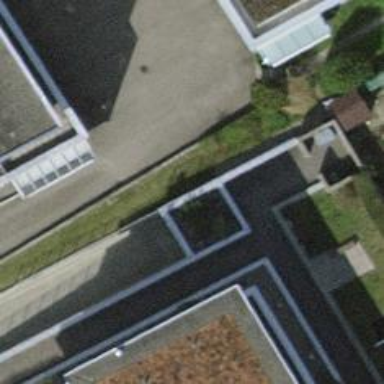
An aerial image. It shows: Parking entrance.